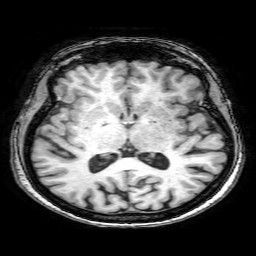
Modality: T1w
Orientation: coronal
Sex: female
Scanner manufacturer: philips
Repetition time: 0.008327 s
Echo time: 0.00389 s